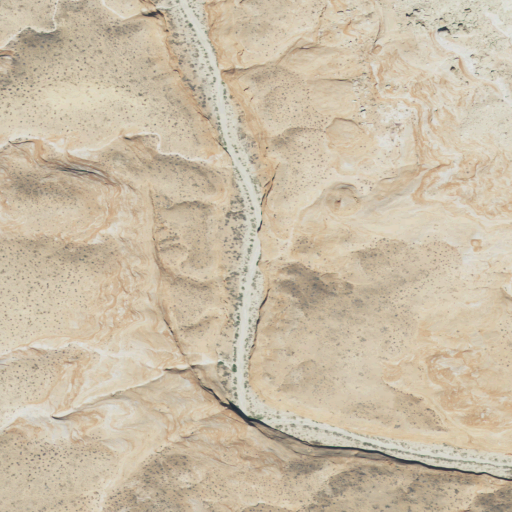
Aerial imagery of valley in Utah named Gunsight Canyon containing shrub, barren land, and grassland